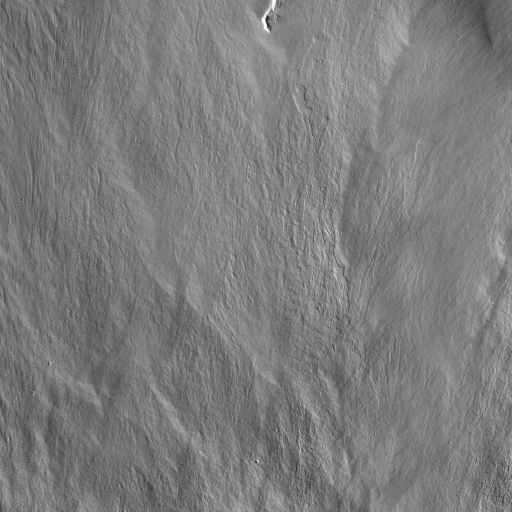
Crater classes present: Background